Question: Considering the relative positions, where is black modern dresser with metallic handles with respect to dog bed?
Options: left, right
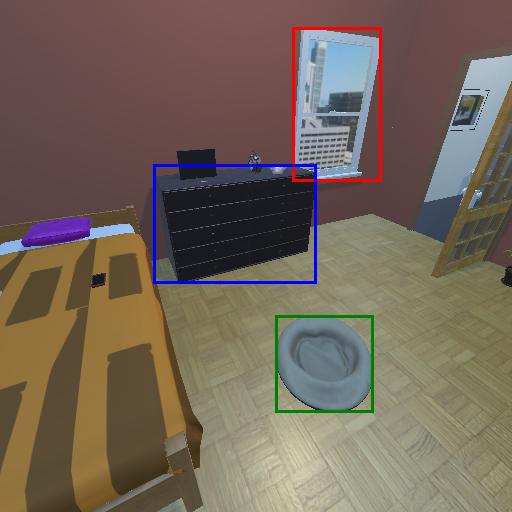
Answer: left